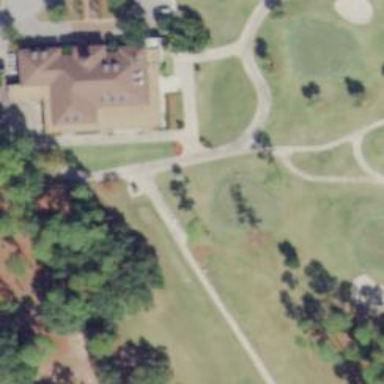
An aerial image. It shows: Path designated for golf carts.